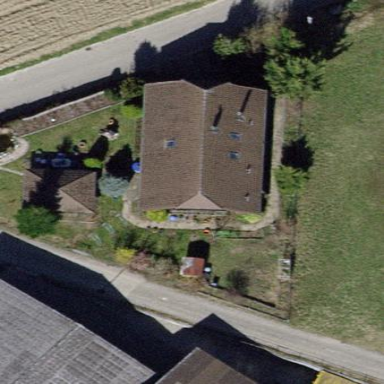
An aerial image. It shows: Half-hipped roof house.